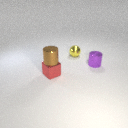
small yellow metal sphere to the right of small red metal cube